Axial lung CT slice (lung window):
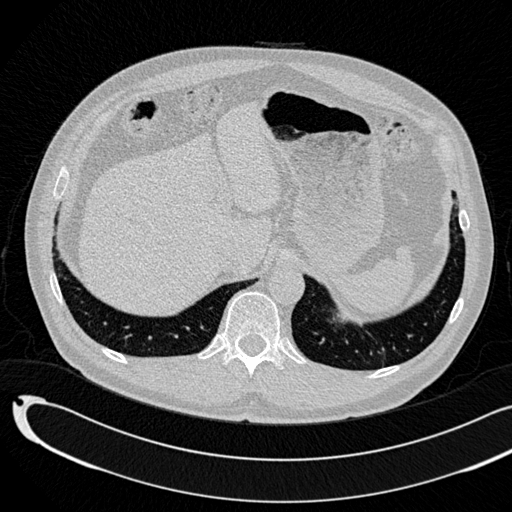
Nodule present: no